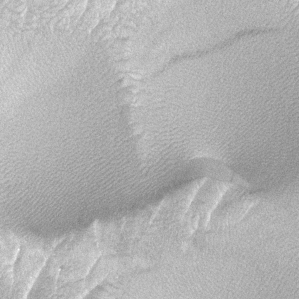
Label: frost